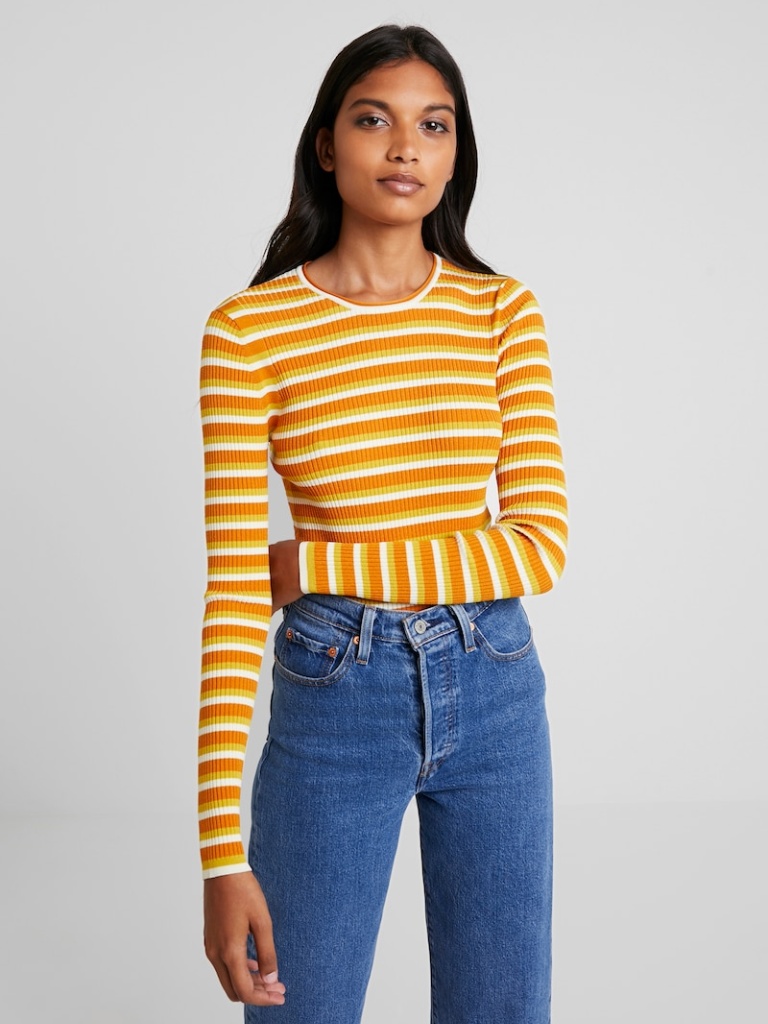
knit tight a long-sleeved with the sleeves down waist length Fully Tucked in crew sweater